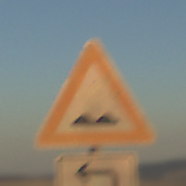
Verkehrszeichen: UnebeneFahrbahn
Zusatzzeichen unten: RichtungsangabeDurchPfeile2
Umgebung: Outdoor, Nature
Tageszeit: SunriseSunset
Wetter: Clear
Licht: Natural
Jahreszeit: NotSpecified
Kontrast: LowContrast